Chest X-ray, PA view. Patient: 36 years old, sex F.
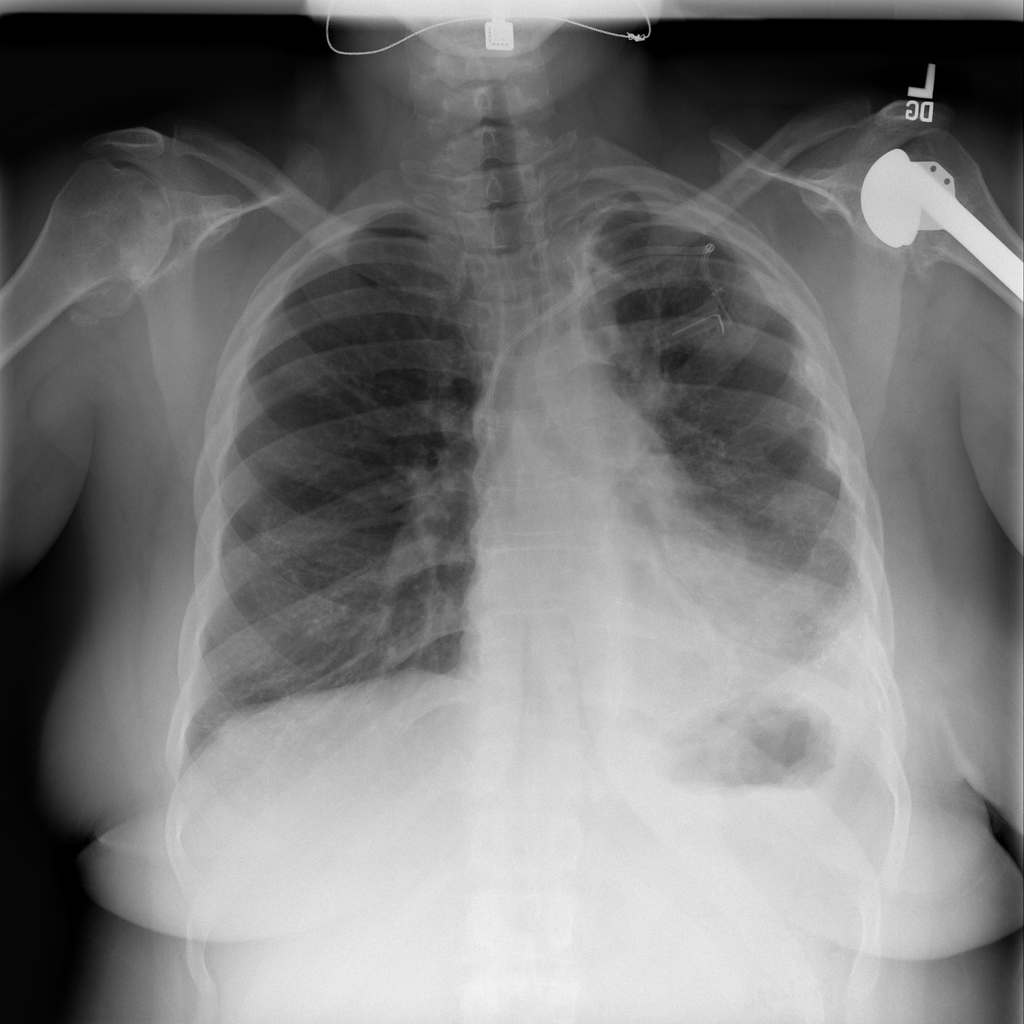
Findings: Pleural_Thickening